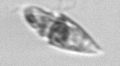
Label: Amphidinium